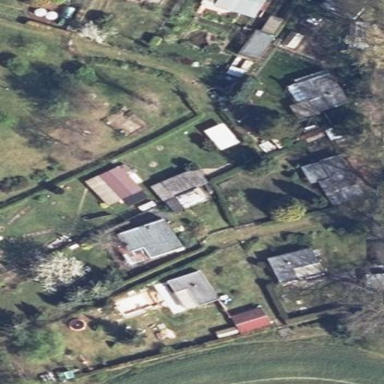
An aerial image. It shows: Allotments area.